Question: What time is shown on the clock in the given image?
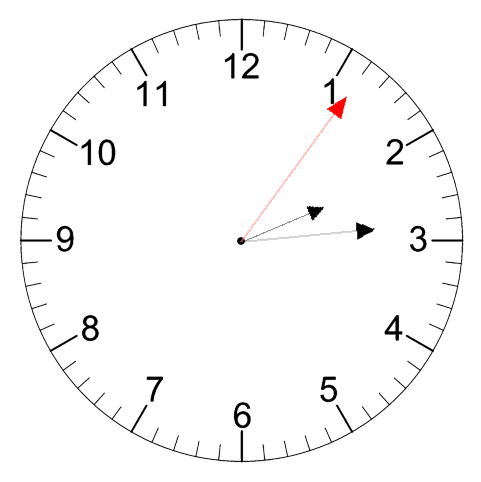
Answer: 02:14:06